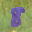
Label: 8